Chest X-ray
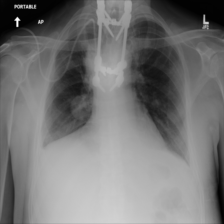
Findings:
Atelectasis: negative
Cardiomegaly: negative
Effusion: positive
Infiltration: negative
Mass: positive
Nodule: negative
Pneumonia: negative
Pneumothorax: negative
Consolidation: positive
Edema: negative
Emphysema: negative
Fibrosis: negative
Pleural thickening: negative
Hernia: negative